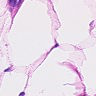
Metastatic tissue present: no